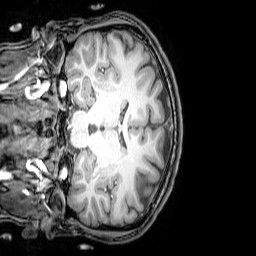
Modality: T1w
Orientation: coronal
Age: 25
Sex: male
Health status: healthy
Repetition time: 0.081 s
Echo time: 0.037 s